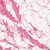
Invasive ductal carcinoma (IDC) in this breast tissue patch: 0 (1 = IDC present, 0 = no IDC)